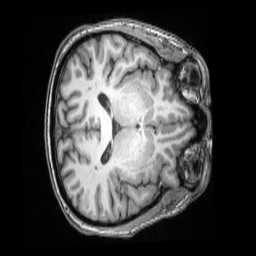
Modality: T1w
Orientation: axial
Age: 45
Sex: male
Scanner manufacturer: siemens
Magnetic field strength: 3 T
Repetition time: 2 s
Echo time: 0.00339 s